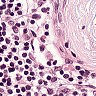
Metastatic tissue present: no